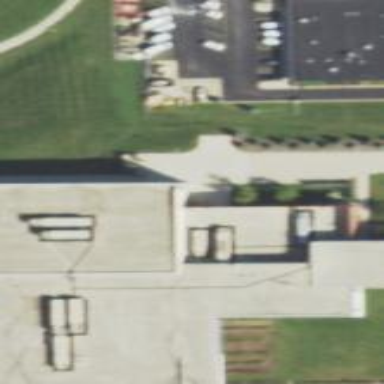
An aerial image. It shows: College building.